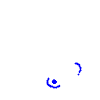
Particle: kaon